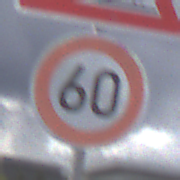
Verkehrszeichen: Geschwindigkeit60
Zusatzzeichen oben: SplittSchotter
Umgebung: Outdoor, Suburban
Tageszeit: MorningAfternoon
Wetter: PartlyCloudy
Licht: Natural
Jahreszeit: NotSpecified
Kontrast: LowContrast